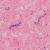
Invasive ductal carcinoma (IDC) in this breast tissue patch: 0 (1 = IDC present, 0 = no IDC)